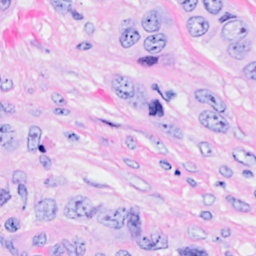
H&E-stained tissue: Breast